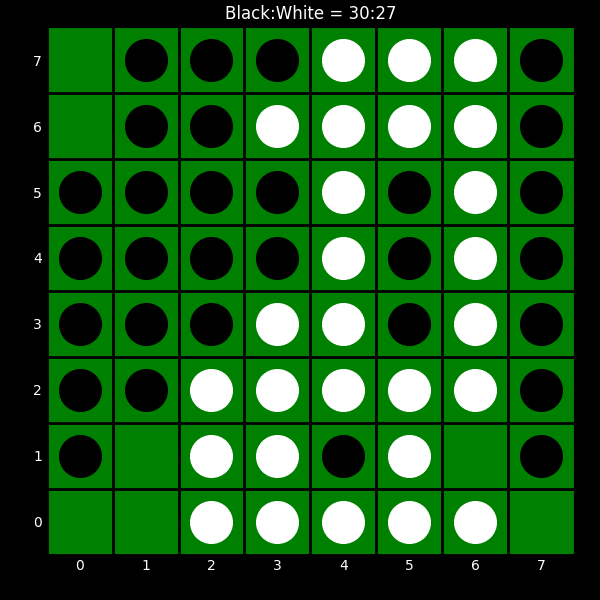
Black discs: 30
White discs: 27